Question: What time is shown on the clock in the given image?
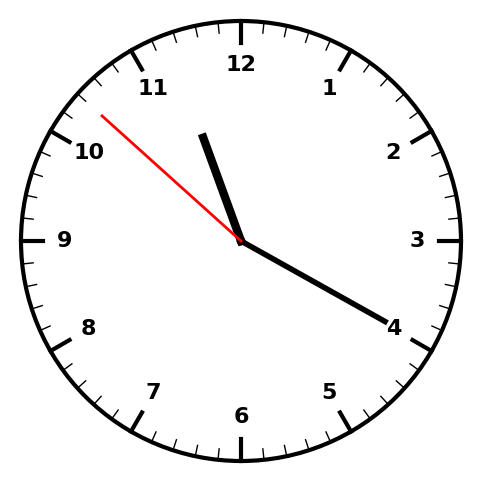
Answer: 11:19:52